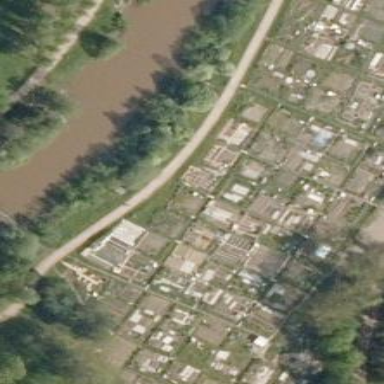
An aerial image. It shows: Allotments area.